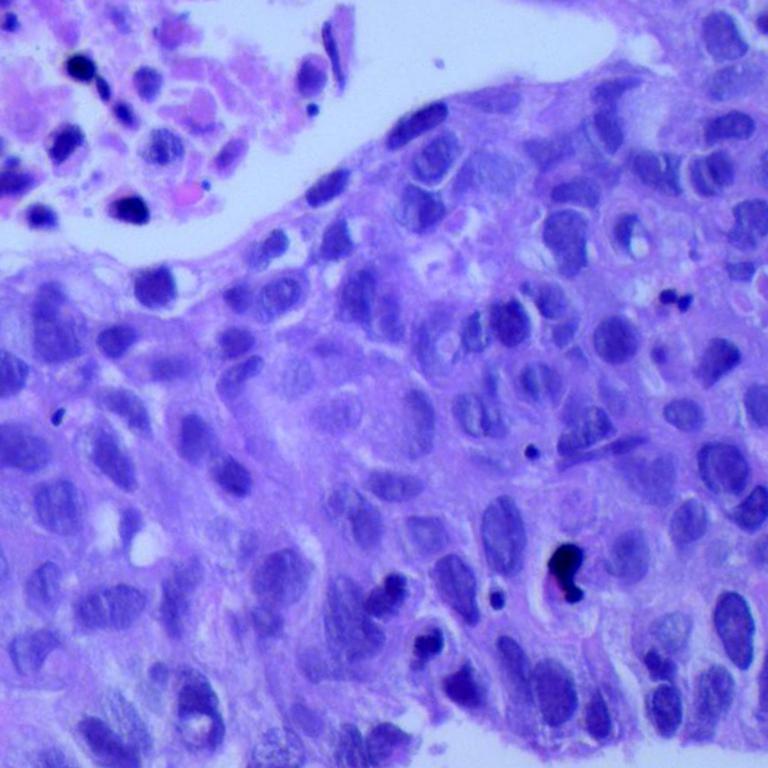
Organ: lung
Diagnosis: squamous carcinomas